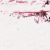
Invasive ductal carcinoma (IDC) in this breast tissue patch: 0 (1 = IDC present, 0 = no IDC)